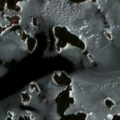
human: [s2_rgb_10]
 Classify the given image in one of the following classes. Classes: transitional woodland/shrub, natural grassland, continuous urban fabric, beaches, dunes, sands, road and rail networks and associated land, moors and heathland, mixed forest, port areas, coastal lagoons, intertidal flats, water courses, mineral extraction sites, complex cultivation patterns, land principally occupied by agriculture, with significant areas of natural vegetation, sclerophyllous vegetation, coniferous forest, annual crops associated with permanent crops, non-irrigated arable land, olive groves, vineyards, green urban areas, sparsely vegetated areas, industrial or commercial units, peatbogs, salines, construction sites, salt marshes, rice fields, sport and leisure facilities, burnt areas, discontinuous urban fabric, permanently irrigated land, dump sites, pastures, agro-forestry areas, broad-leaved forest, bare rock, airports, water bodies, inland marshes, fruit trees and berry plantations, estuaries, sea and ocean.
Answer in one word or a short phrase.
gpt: coniferous forest, sea and ocean